Interaction volume radius: 10 \u00c5
Interaction volume height: 25 \u00c5
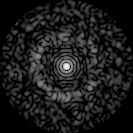
Disorder parameter: 0.828